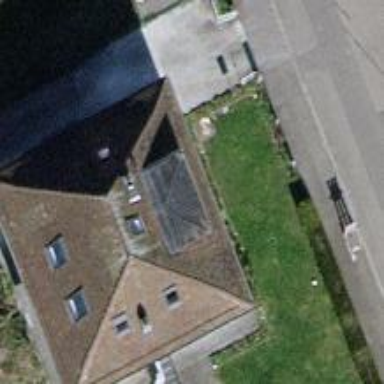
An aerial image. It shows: Pyramidal roof tops building of apartments.